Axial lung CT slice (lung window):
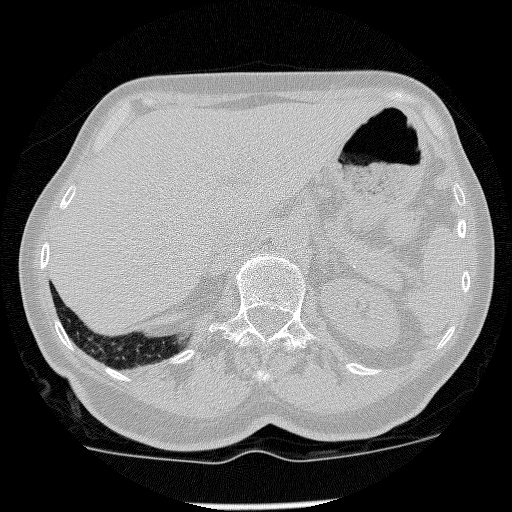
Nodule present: no